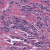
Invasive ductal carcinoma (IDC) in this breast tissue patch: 1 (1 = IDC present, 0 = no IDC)